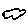
Label: cloud